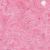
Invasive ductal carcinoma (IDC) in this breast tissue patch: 0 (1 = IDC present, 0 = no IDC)